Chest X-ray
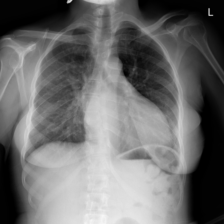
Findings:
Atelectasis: negative
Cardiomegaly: positive
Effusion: negative
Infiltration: positive
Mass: negative
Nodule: negative
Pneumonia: negative
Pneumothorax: negative
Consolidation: negative
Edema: negative
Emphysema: negative
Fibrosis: negative
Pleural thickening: negative
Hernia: negative